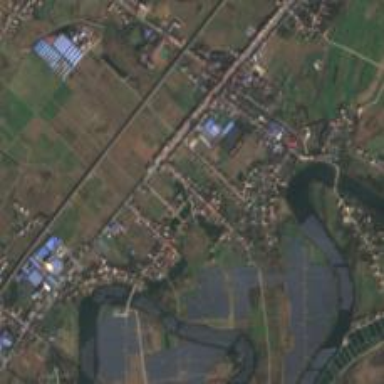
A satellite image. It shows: Ethnic township within town.